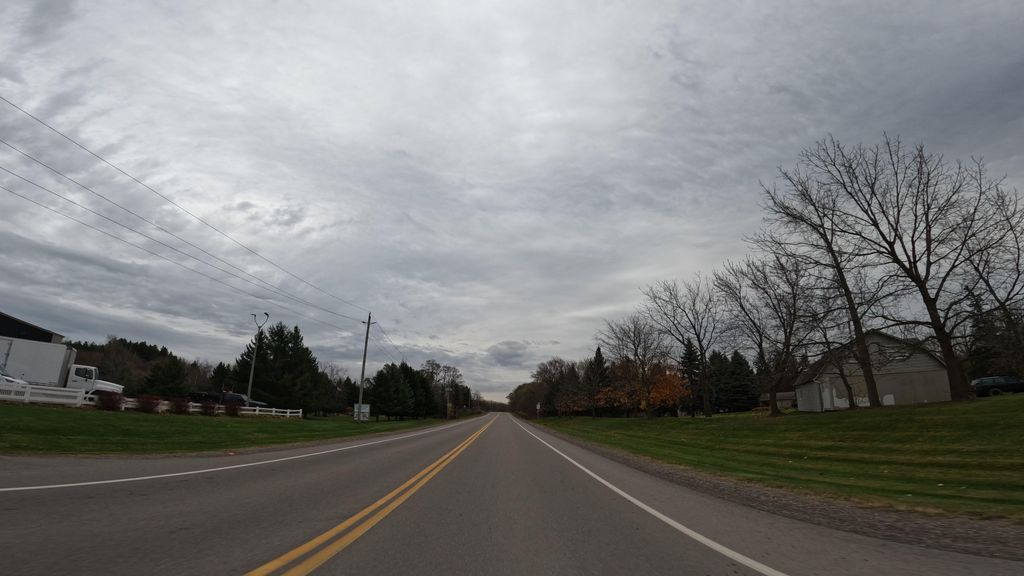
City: hamilton